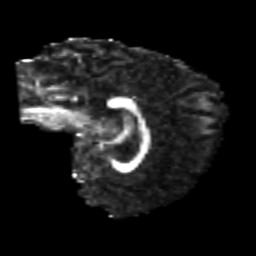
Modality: FA
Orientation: sagittal
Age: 25
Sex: female
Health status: healthy
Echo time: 0.074 s